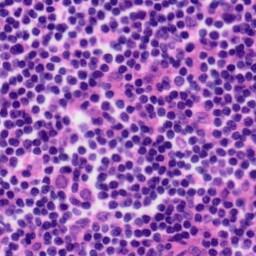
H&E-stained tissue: Tonsil